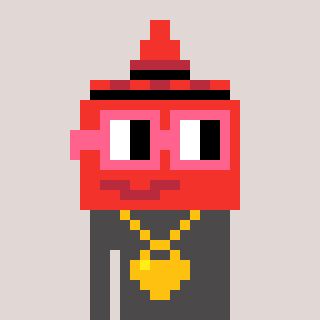
a pixel art character with square pink glasses, a ketchup-shaped head and a grayscale-colored body on a warm background